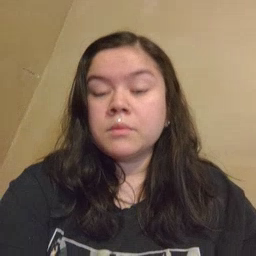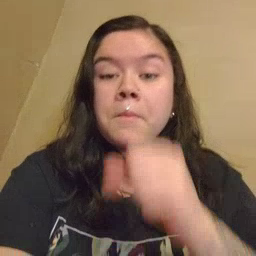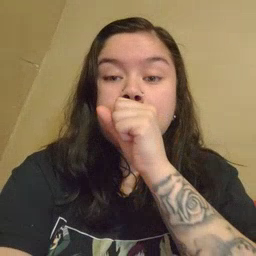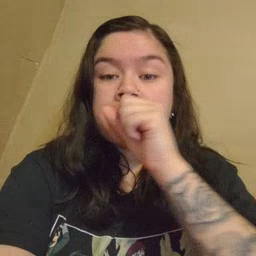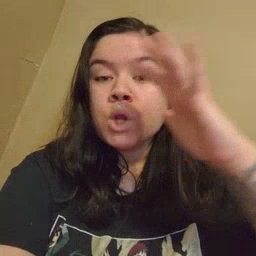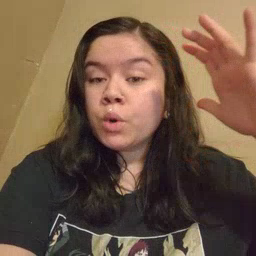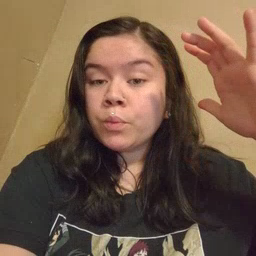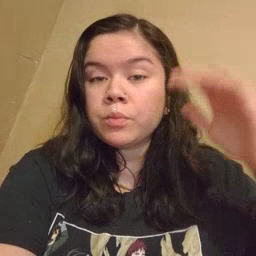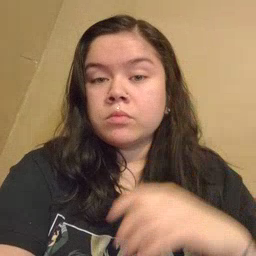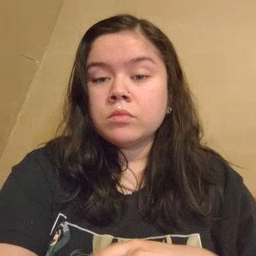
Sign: balloon